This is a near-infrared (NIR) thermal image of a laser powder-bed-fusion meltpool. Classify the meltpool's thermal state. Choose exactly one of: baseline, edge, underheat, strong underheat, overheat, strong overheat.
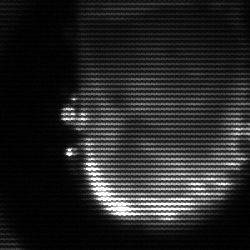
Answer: baseline